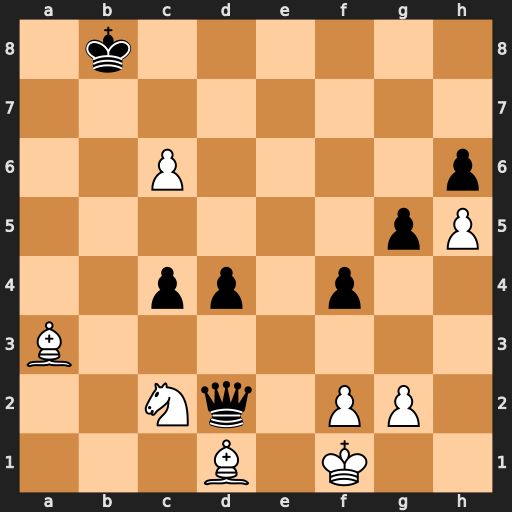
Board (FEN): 1k6/8/2P4p/6pP/2pp1p2/B7/2Nq1PP1/3B1K2
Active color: w
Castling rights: -
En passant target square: -
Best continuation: Bd6+ Ka7 Bg4 Qxc2 Kg1 Qb1+ Kh2